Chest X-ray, PA view. Patient: 45 years old, sex F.
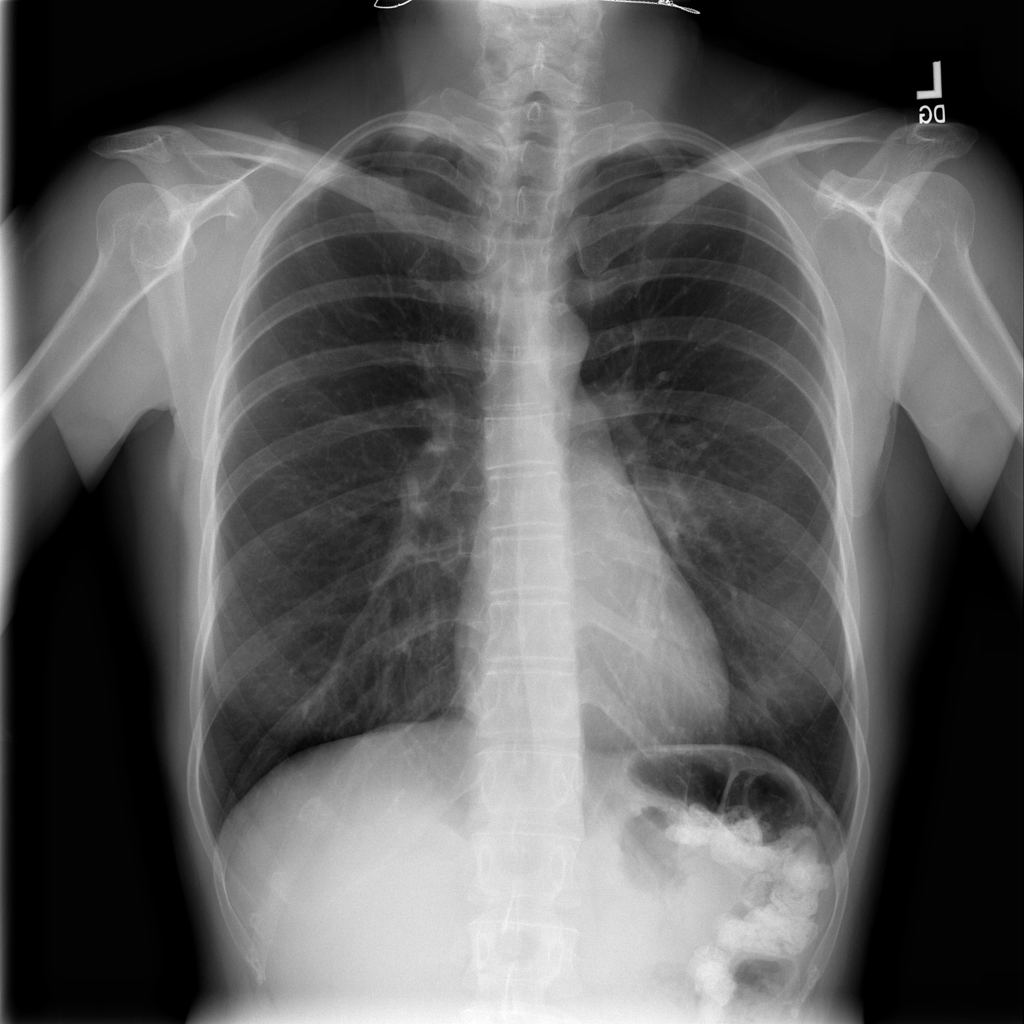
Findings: No Finding